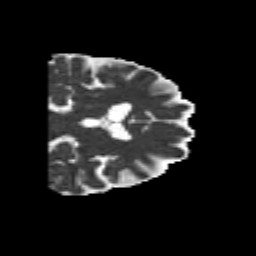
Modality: MD
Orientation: coronal
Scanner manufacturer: siemens
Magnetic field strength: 3 T
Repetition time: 6.8 s
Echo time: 0.093 s